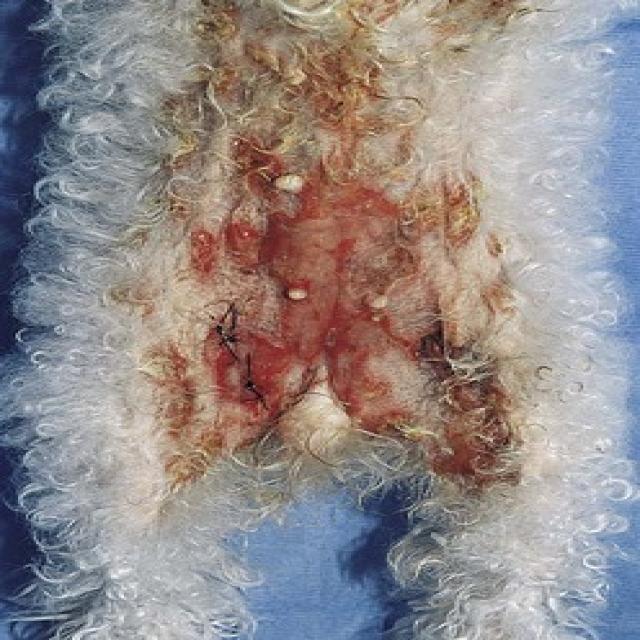
Canine fungal skin infection — characterized by alopecia, scaling, crusting, and circular lesions. Common agents include Malassezia and Candida species.